Question:
How to avoid this error? I also used chmod 777 to PassengerAgent directory.
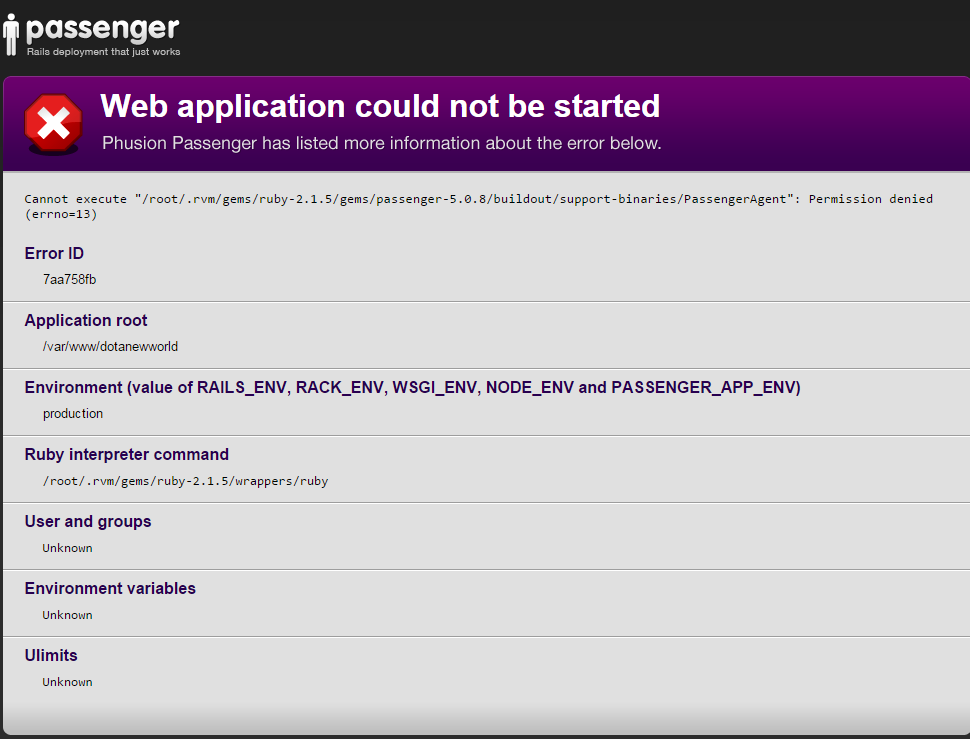
Answer: It is because the /root directory is not accessible. You need to fix permissions there too.